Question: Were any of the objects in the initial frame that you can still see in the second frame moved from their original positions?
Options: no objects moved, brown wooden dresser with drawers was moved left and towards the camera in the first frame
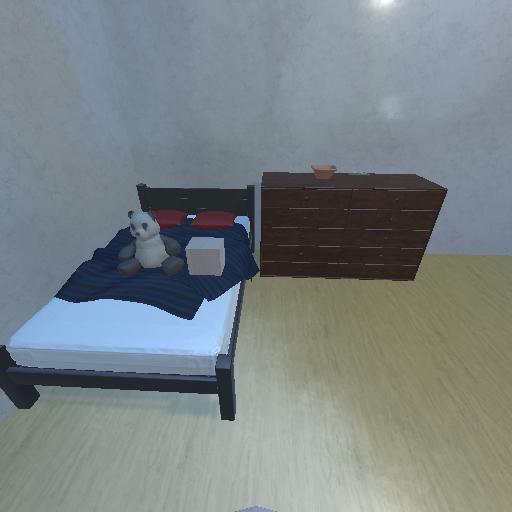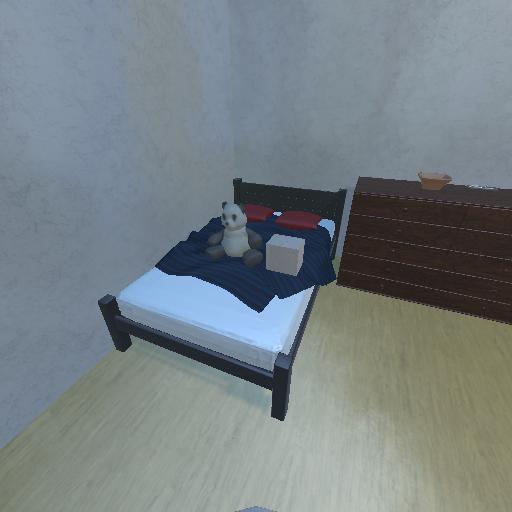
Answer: no objects moved